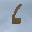
Label: 6